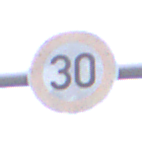
Verkehrszeichen: Geschwindigkeit30
Umgebung: Outdoor, Urban
Tageszeit: MorningAfternoon
Wetter: Overcast
Licht: Natural
Jahreszeit: NotSpecified
Kontrast: LowContrast